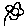
Label: flower